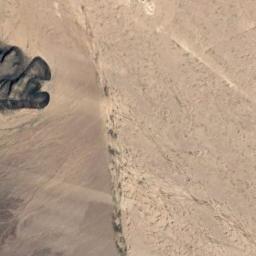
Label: desert